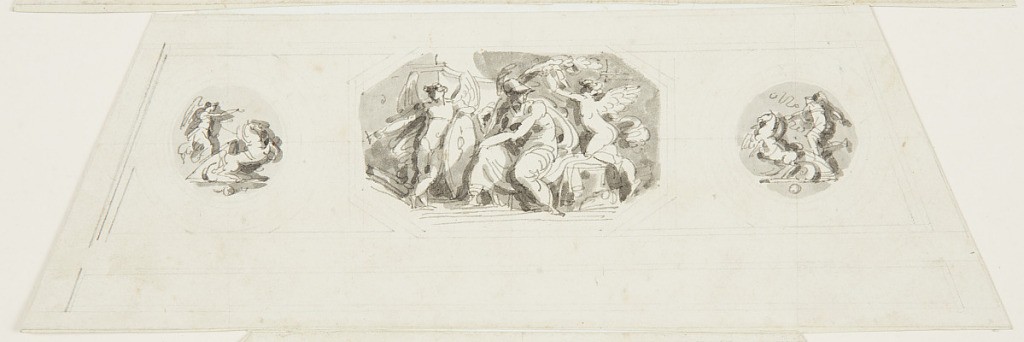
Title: Peace, Vaulted Panel, Sala d' Onore and the Appartmento Napoleonico, Palazzo Quirinale, Rome
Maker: Felice Giani, Italian, 1758–1823
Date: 1812
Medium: Pen and dark gray ink, brush and gray wash over black chalk ruled lines on light greenish-beige wove paper
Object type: Drawing
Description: Panel of trapezoidal ceiling vault with horizontal octagon of Peace sitting between putto with trumpet and shield and another who crowns her, flanked by tondi of Victories in chariots.